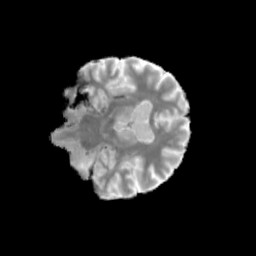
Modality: MD
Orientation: coronal
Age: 76
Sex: female
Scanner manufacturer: siemens
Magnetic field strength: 3 T
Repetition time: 3.23 s
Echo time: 0.0892 s